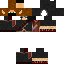
A female human skin with dark skin, wearing brown long hair dressed in a red robe top and red pants, featuring a closed mouth.